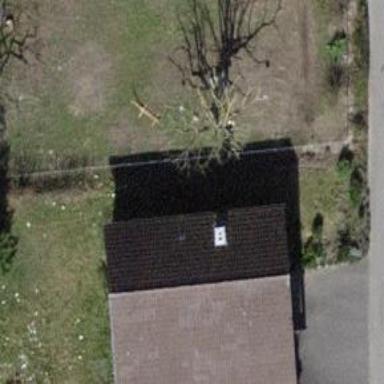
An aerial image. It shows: Simple house.